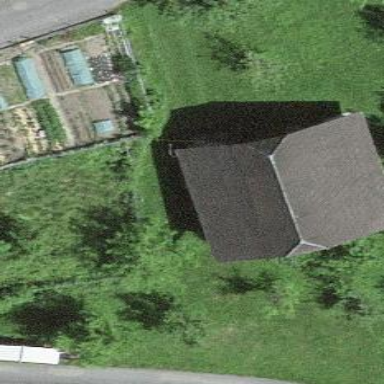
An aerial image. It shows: Rural barn.